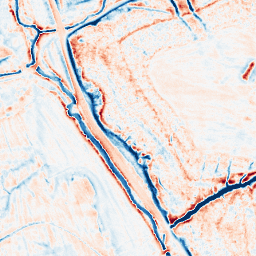
Category: edge_preserving
Decomposition family: anisotropic_diffusion
Decomposition parameters: iterations: 50
kappa: 30
gamma: 0.1
Upsampling method: sinc_hamming
Upsampling parameters: scale: 8
kernel_size: 16
Upsampling scale: 8